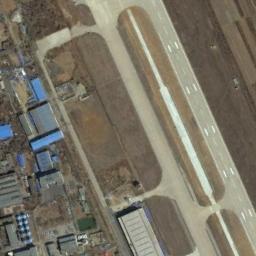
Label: airport